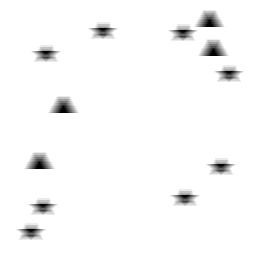
Squares: 0
Triangles: 4
Stars: 8
Total shapes: 12